Interaction volume radius: 10 \u00c5
Interaction volume height: 10 \u00c5
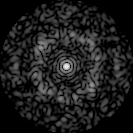
Disorder parameter: 0.6912